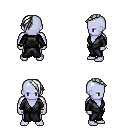
a pixel art fantasy rpg character, male body template, dark elf, purple skin, gray robe, metal pants, white long mohawk hairstyle, bracelets, four views (front, back, left, right), 2x2 character sprite sheet, small pixel art, hard edges, no anti-aliasing